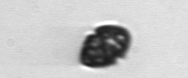
Label: Kryptoperidinium_triquetrum